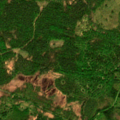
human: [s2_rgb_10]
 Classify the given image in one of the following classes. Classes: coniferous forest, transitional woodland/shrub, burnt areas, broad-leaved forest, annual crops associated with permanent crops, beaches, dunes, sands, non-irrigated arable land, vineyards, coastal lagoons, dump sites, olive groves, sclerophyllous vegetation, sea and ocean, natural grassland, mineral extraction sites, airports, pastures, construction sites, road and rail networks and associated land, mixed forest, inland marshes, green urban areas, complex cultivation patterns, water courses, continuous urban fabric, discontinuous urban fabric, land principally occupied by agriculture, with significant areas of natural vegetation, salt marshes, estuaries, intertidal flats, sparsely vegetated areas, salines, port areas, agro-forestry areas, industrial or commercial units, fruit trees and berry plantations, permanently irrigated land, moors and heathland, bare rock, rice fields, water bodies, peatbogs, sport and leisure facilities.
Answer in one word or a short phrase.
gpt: mixed forest, transitional woodland/shrub